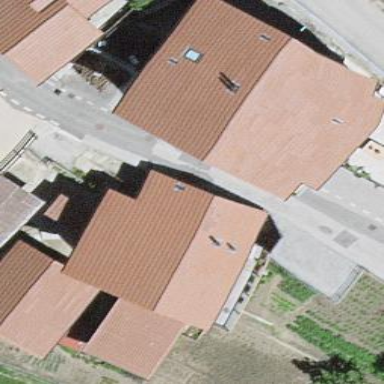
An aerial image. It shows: Simple and straightforward house.